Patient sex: M
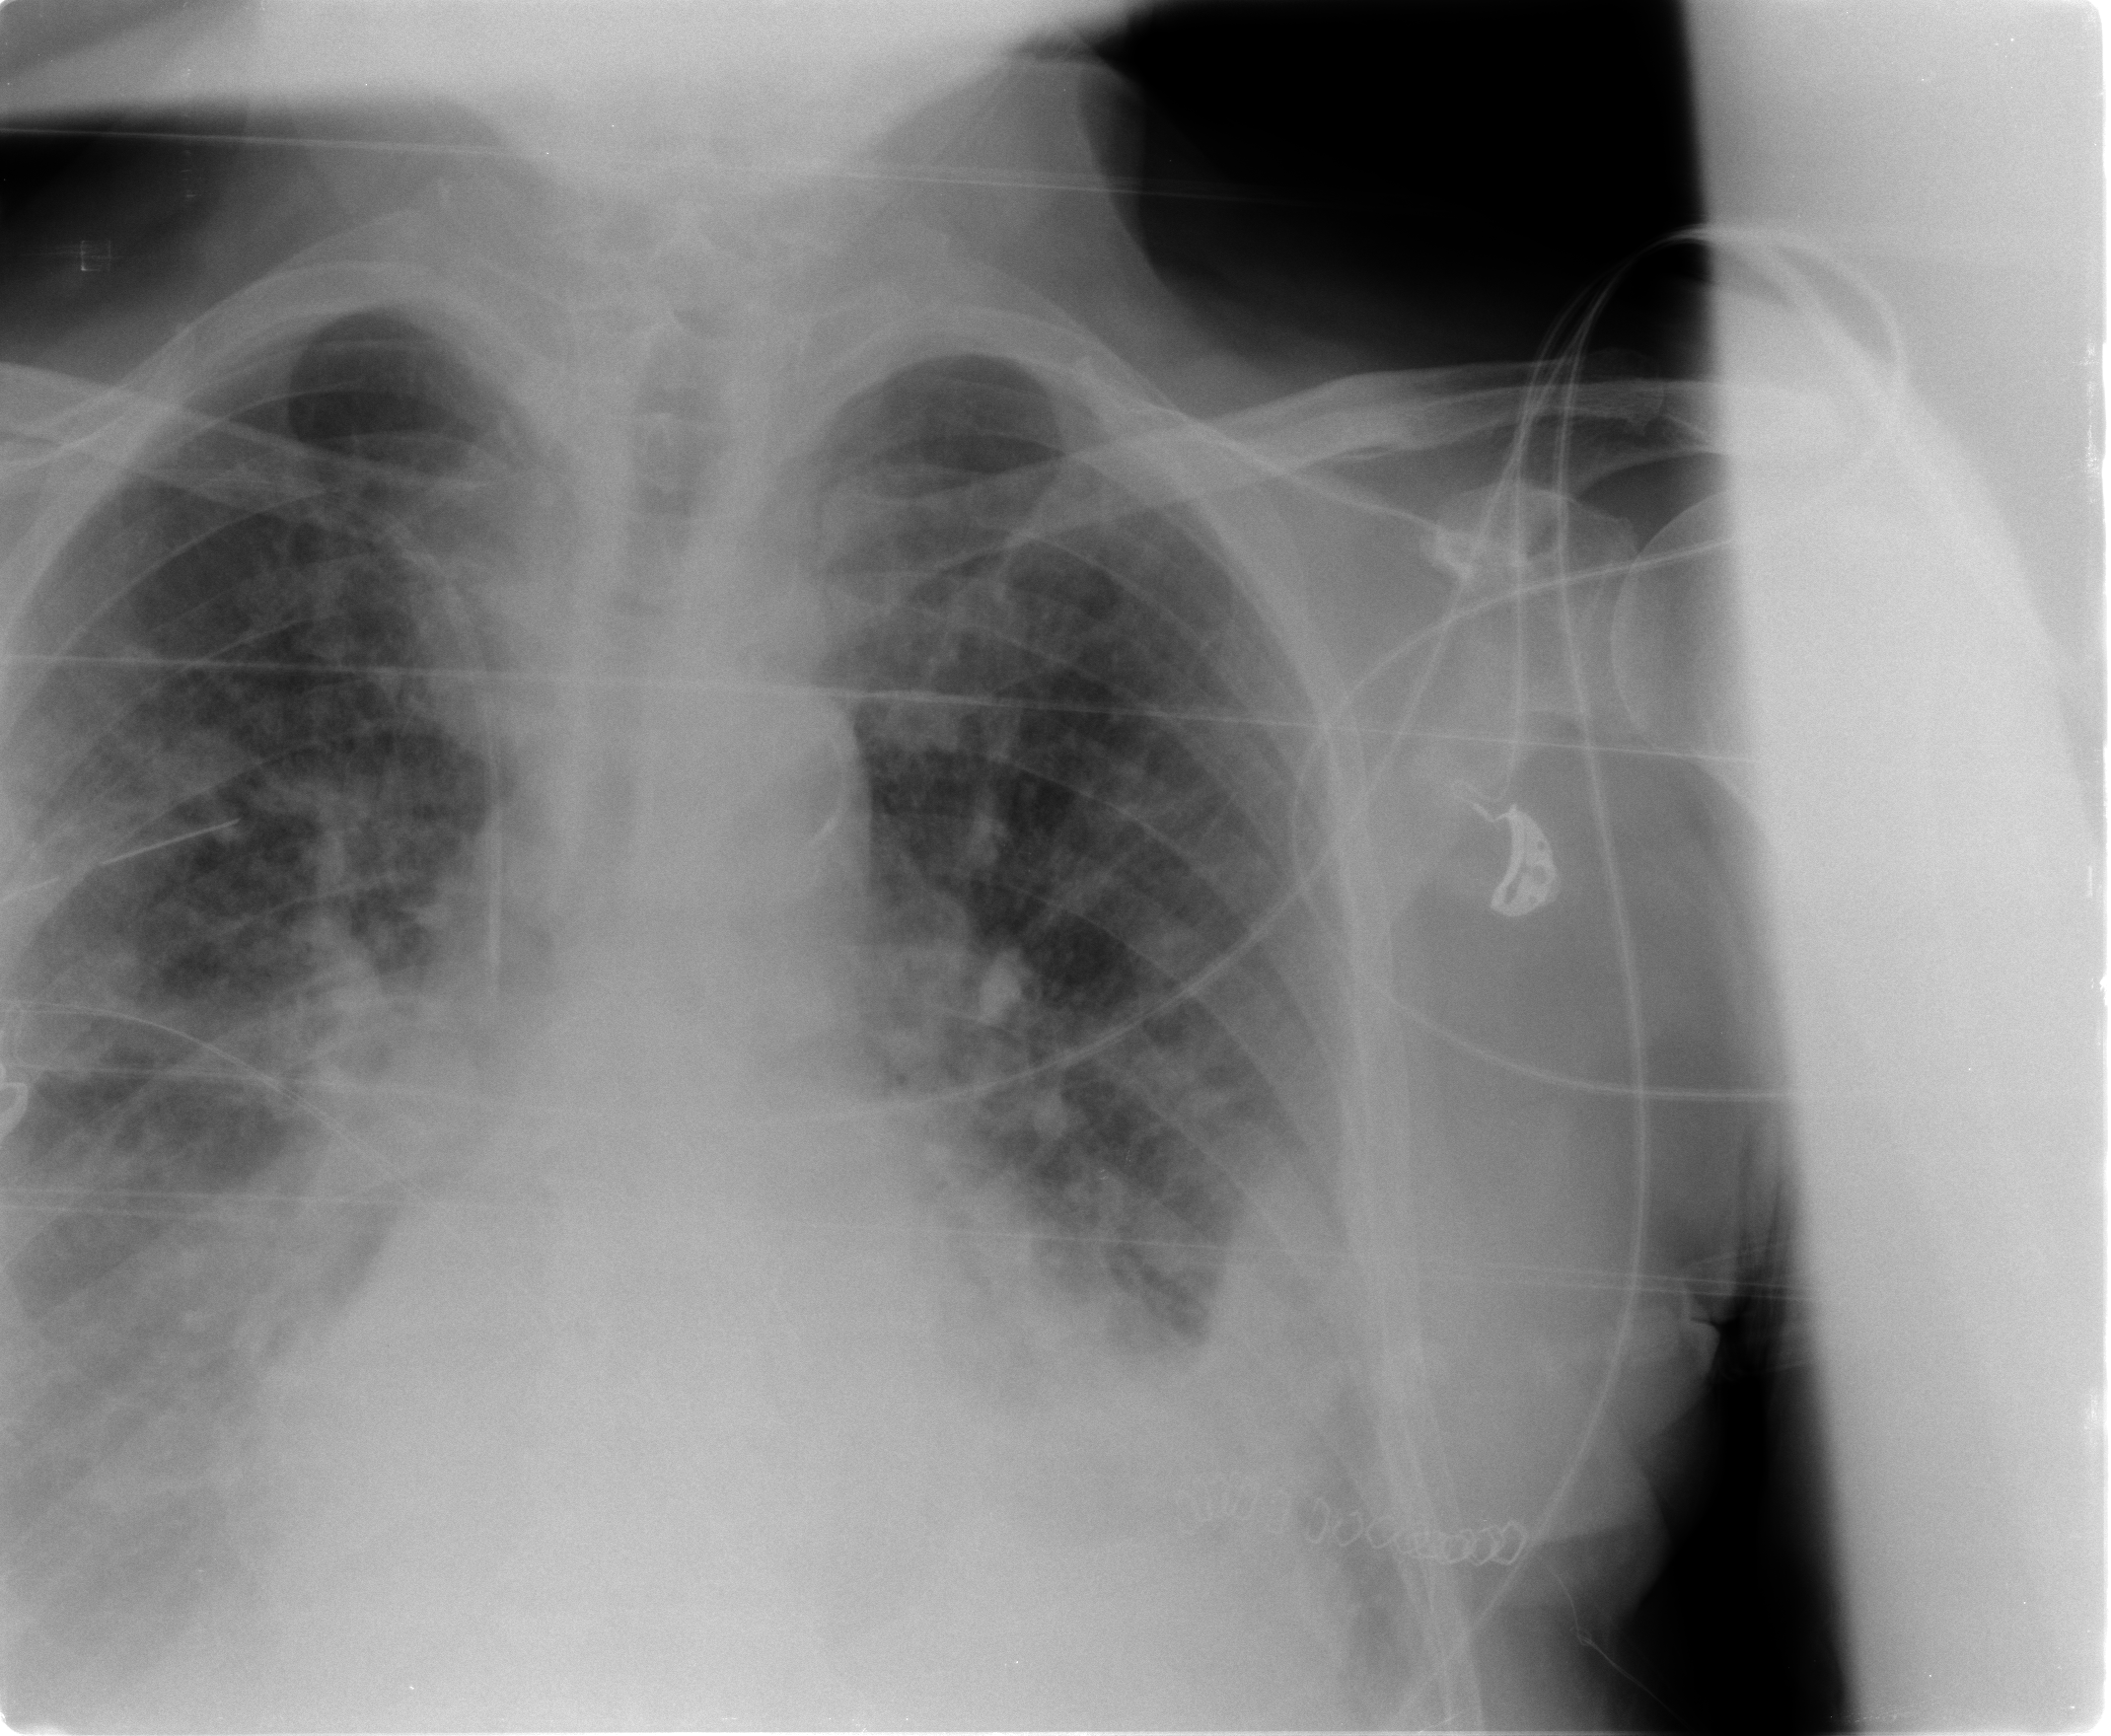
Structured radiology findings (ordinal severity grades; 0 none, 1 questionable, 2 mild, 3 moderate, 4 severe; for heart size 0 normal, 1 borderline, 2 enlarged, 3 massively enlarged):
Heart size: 2
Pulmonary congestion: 3
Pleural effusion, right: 3
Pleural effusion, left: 2
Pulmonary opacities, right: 3
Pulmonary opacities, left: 2
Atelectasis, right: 3
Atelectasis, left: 3